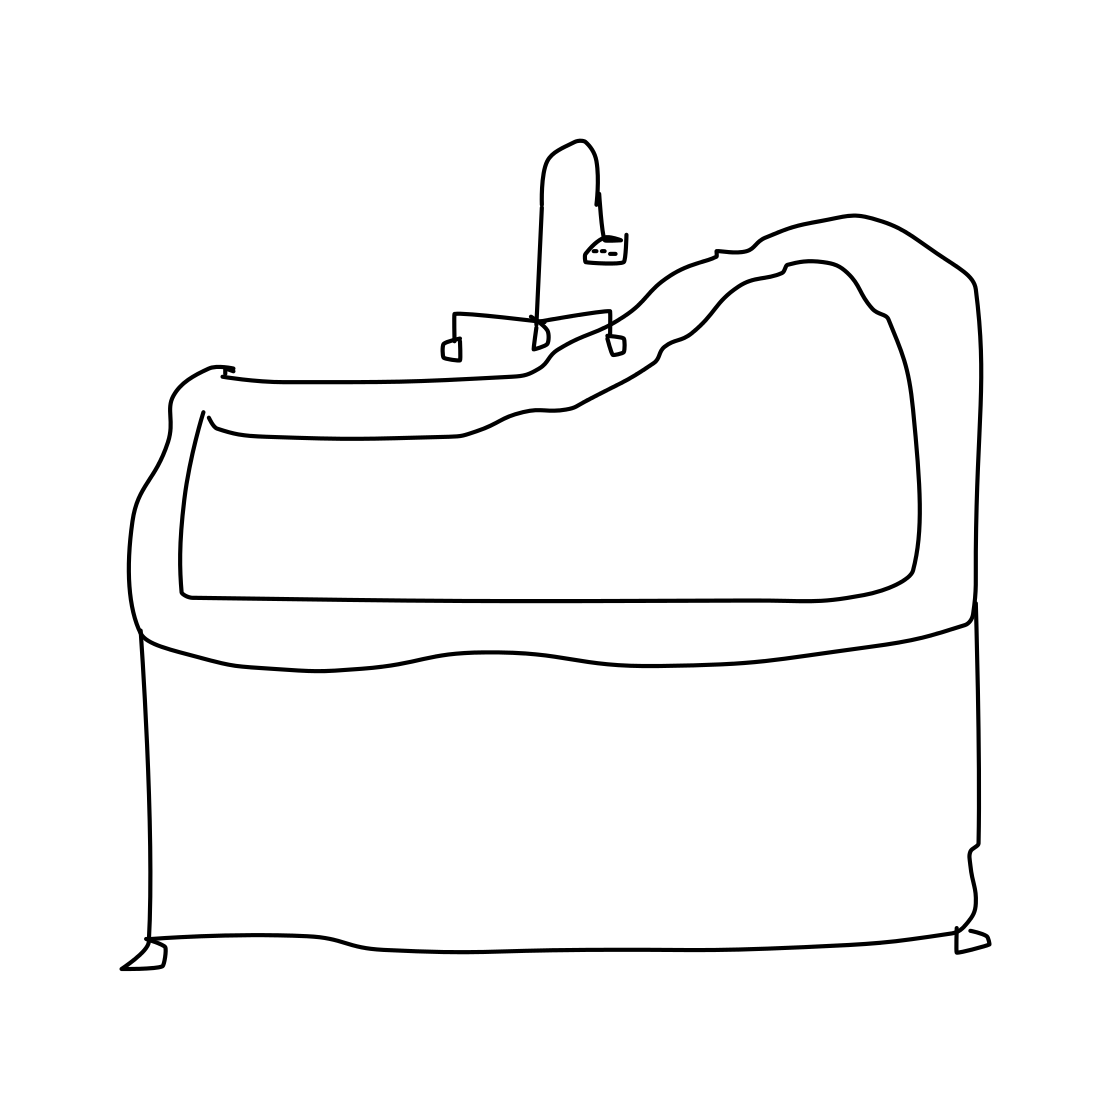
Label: bathtub